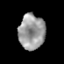
Tissue: prostate
Cell type: Myeloid cells
Senescence score: 0.3589
Nuclear area (px): 902
Mean DAPI intensity: 155.376